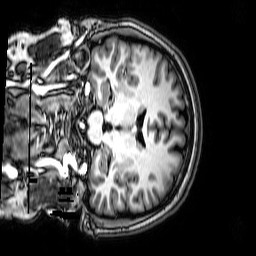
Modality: T1w
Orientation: coronal
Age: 26
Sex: male
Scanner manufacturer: philips
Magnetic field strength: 3 T
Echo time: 0.0038 s